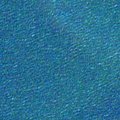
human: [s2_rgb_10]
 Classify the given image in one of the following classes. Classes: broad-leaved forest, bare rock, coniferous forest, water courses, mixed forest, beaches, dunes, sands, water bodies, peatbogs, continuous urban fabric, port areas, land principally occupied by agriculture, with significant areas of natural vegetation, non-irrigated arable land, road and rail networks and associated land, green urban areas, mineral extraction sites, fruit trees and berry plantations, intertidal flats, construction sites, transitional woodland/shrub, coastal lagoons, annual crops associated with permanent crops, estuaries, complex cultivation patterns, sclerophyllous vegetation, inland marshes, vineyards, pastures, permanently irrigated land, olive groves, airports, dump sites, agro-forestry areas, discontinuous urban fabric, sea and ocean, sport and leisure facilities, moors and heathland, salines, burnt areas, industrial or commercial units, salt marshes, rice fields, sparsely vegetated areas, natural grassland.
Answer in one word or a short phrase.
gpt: sea and ocean